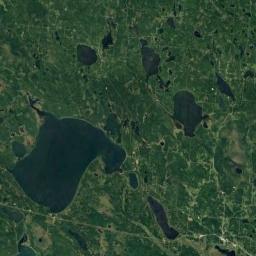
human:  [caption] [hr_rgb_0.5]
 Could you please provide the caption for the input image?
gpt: Some lakes of different sizes lie on a flat ground covered with vegetation and the water is deep green .

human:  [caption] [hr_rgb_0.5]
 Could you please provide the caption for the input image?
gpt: There are many lakes of different shapes and sizes .

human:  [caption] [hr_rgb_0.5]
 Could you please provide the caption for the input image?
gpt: There is a group of irregularly shaped blue lakes on the ground with green vegetation .

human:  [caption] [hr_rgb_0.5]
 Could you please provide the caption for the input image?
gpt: There are green Spaces and paths beside the lake in the picture .

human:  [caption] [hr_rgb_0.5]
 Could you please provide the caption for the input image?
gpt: There are some lakes with green land around .